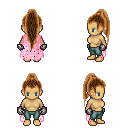
a pixel art fantasy rpg character, female body template, human, tanned skin, pink tattered cape, teal pants, brown extra-long topknot hairstyle, metal gloves, four views (front, back, left, right), 2x2 character sprite sheet, small pixel art, hard edges, no anti-aliasing